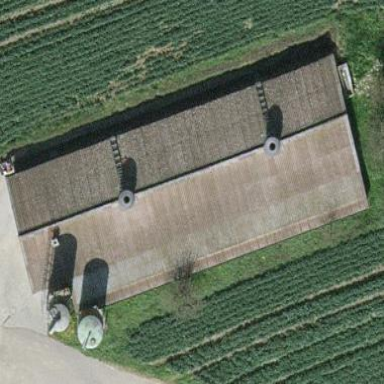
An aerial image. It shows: Farm building.